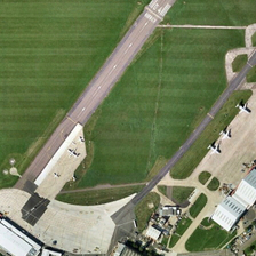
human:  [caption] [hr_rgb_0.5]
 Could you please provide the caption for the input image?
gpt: The plane was parked on the apron for nothing.

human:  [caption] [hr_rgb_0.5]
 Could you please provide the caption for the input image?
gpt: The grass on both sides of the runway.

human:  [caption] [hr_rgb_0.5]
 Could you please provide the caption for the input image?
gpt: The plane was parked on the white paint apron.

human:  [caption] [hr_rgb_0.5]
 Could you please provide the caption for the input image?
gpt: The runway was lined with green grass.

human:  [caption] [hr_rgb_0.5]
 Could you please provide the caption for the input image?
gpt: The runway is covered with green grass on both sides.